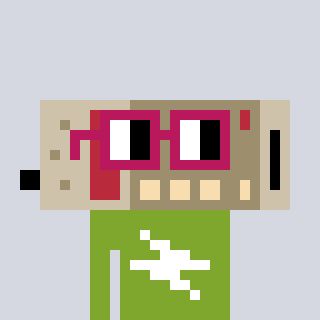
a pixel art character with square dark red glasses, a cordless phone-shaped head and a slimegreen-colored body on a cool background